Question: I just ran into a problem where when I'm adding a new view to my 'UIViewController' there is a small gap on the top. (Appears to be the height of the status bar)
I use 'pushViewController' to show this view, like this:
'''
MapViewController *map = [[[MapViewController alloc] init] autorelease];
[self.navigationController pushViewController:map animated:YES];
'''
In my 'MapViewController' I just create a 'MKMapView' with the same frame as the view controller.
'''
- (void)viewDidLoad
{
[super viewDidLoad];
self.view.backgroundColor = [UIColor redColor];
_mapView = [[MKMapView alloc] initWithFrame:self.view.frame];
[self.view addSubview:_mapView];
}
'''
But it turns out to be like this:

I'm not sure if I'm still missing something here ...
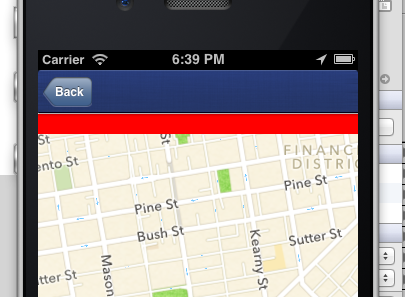
Answer: Try this instead:
The frame of a UIView is in the co-ordinate system of the superview.
The bounds of a UIView, on the other hand, is in the co-ordinate system of the view itself.
In this case, the frame of self.view will be taking into account the status bar (as that's how it sits on the screen) - hence the status bar sized offset at the top.